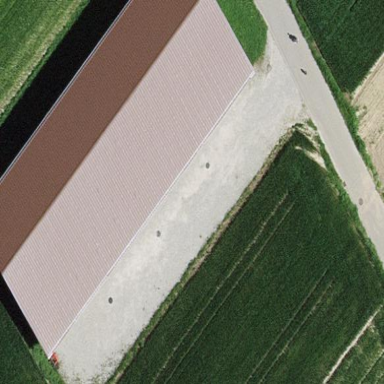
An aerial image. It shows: Rural barn.